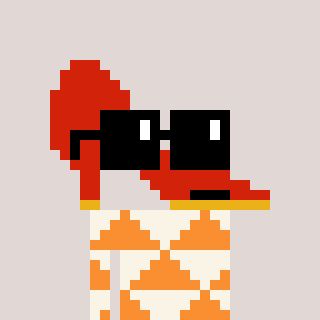
a pixel art character with square black sunglasses, a highheel-shaped head and a orange-colored body on a warm background